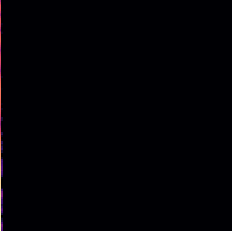
Sound class: Fire crackling